Interaction volume radius: 5 \u00c5
Interaction volume height: 10 \u00c5
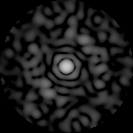
Disorder parameter: 0.8566